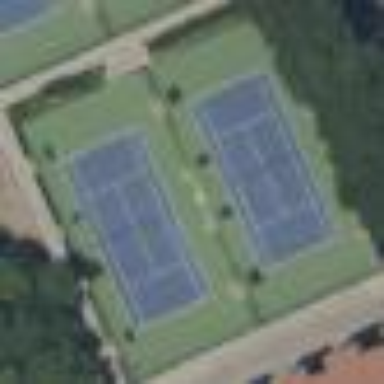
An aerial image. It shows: Tennis court in leisure pitch.